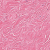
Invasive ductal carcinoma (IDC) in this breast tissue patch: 0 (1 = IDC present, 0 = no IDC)